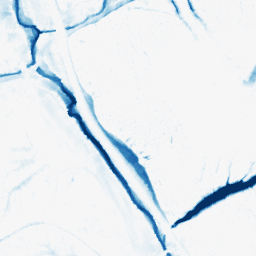
Category: morphological
Decomposition family: morphological_ellipse
Decomposition parameters: operation: closing
width: 20
height: 20
Upsampling method: bicubic_16x
Upsampling parameters: scale: 16
Upsampling scale: 16